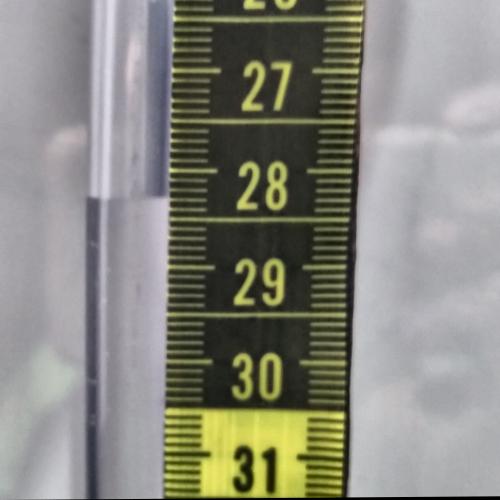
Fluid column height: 28.3 cm